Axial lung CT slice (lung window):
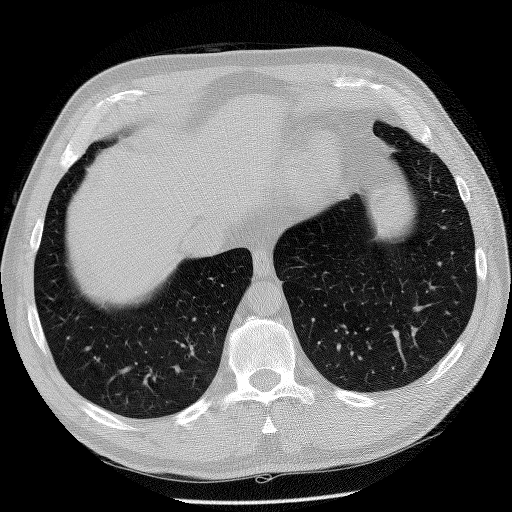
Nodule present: no